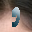
Label: 9